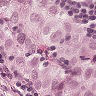
Metastatic tissue present: yes